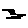
Label: zigzag